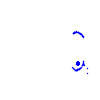
Particle: kaon